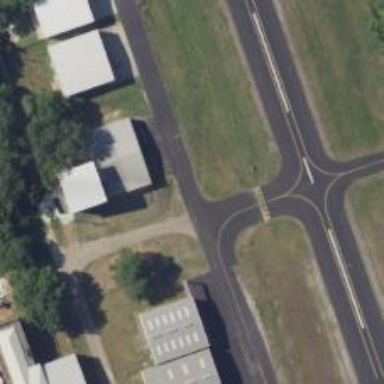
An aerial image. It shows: View of taxiway at the airport.